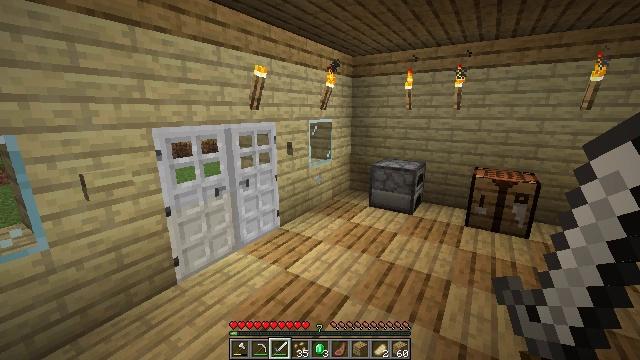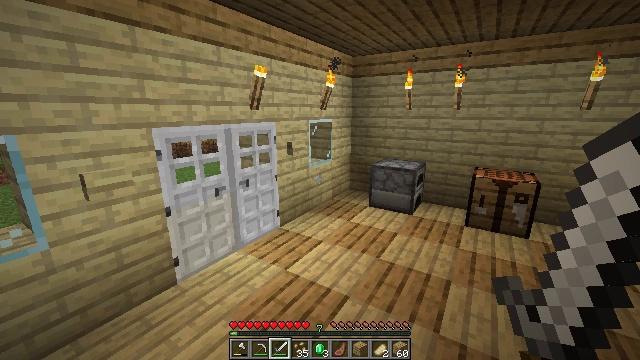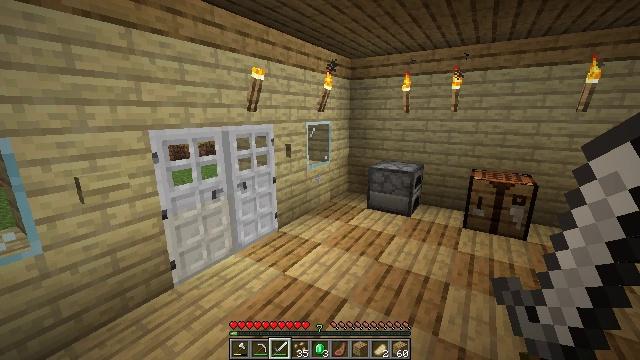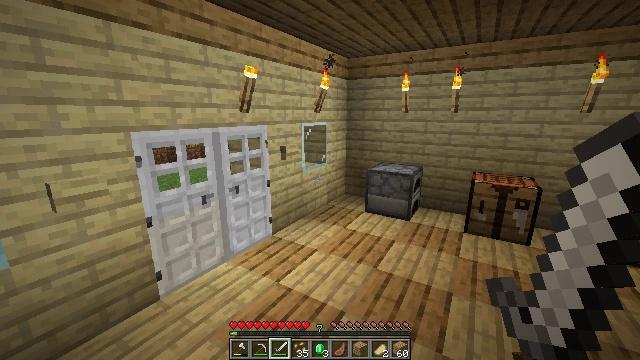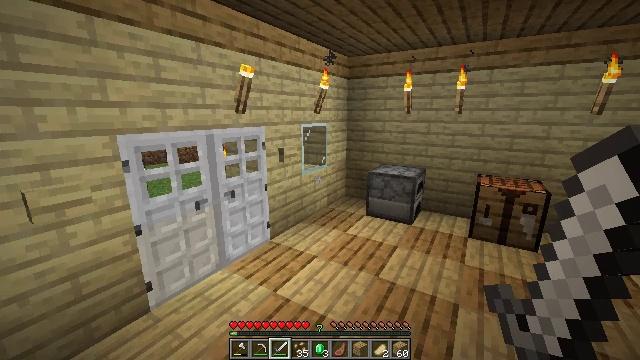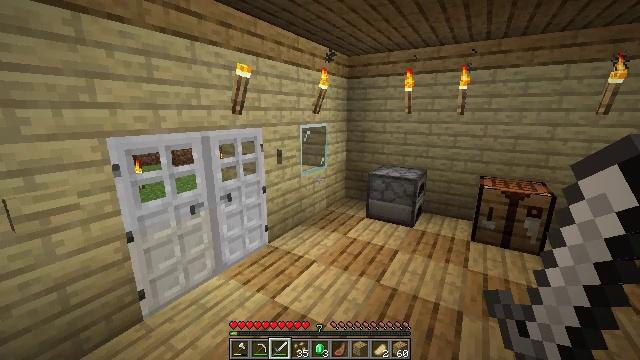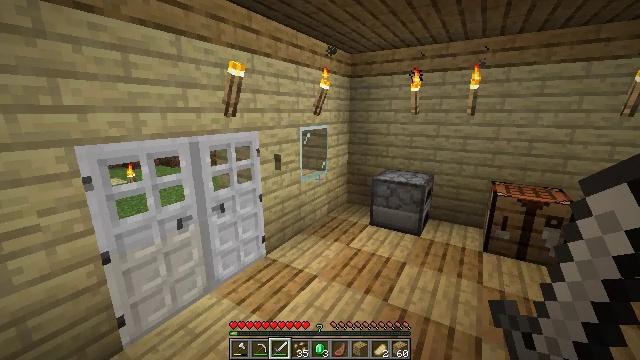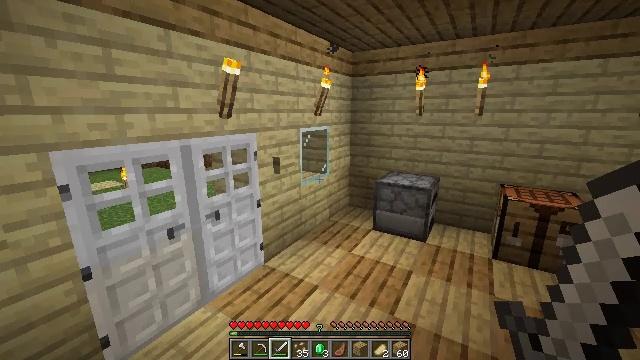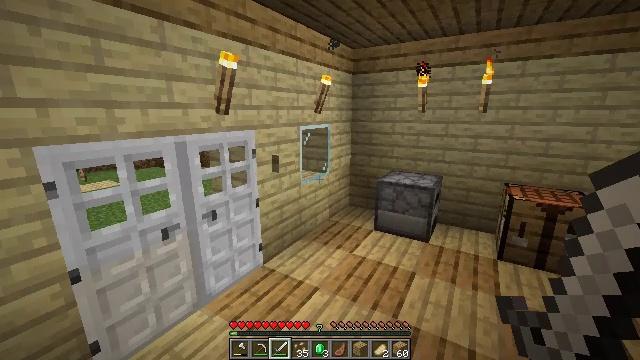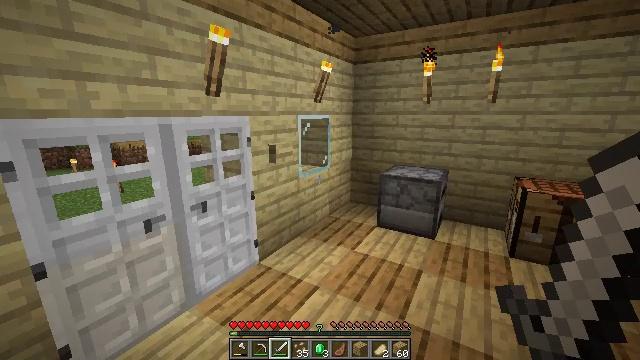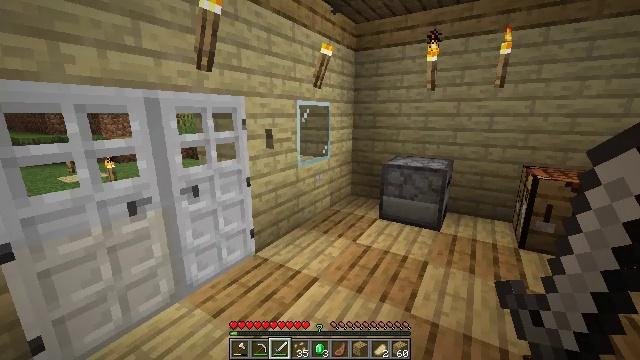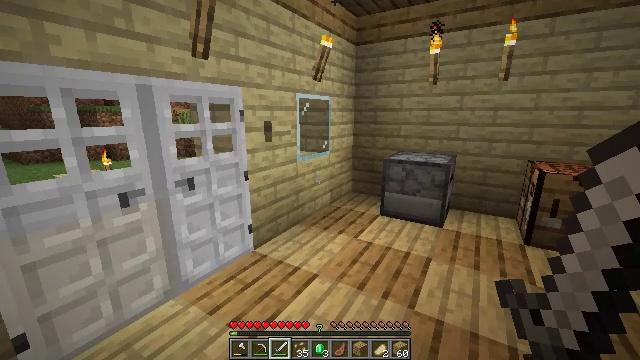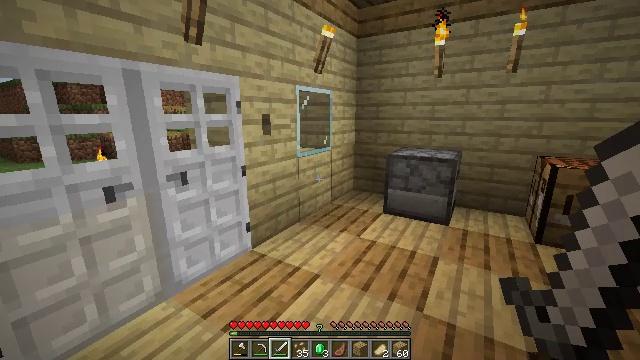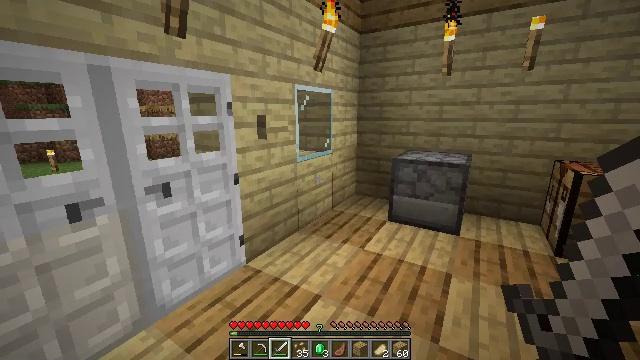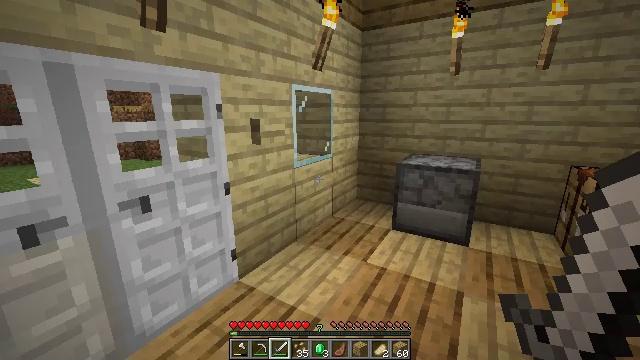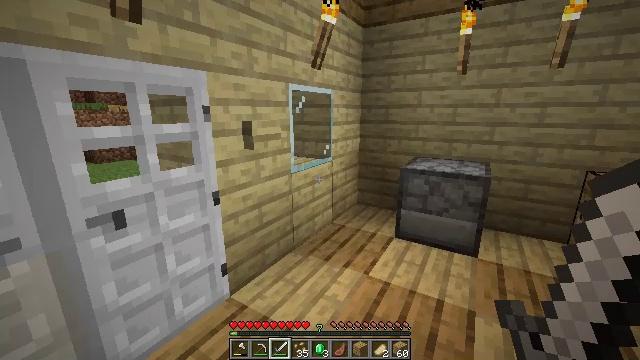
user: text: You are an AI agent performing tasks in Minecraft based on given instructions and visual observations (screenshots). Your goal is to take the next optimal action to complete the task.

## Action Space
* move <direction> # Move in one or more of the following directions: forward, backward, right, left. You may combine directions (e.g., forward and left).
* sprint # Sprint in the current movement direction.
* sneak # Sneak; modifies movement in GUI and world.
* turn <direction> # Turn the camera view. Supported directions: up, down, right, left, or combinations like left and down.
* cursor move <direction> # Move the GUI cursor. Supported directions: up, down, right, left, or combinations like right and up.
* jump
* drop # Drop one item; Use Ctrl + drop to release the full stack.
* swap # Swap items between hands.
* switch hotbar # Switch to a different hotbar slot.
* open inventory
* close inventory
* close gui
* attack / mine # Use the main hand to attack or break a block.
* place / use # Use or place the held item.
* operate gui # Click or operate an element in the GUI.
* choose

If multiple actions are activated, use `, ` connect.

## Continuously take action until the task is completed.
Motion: motion action
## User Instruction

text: Mine beetroots from the garden.
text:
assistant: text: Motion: no_op
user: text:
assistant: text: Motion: move forward
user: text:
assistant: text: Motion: move forward
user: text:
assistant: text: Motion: move forward
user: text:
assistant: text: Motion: move forward
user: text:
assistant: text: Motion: move forward
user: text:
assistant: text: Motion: move forward
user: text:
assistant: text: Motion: move forward
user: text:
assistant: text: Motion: move forward
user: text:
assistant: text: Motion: move forward
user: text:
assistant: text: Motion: move forward
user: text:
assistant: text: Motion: move forward
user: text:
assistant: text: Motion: move forward
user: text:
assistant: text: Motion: move forward
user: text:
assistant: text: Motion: move forward
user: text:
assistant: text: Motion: move forward
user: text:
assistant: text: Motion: move forward
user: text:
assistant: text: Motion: move forward
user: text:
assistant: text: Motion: move forward
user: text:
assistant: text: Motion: move forward, turn left
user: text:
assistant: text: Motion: move forward, turn left and down
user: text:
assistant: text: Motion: move forward, turn left
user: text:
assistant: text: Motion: move forward, turn left
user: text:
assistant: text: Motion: turn left
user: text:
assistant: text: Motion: turn left
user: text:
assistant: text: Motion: turn left
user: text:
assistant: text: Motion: no_op
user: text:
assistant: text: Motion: no_op
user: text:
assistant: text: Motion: turn left
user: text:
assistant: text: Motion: turn left